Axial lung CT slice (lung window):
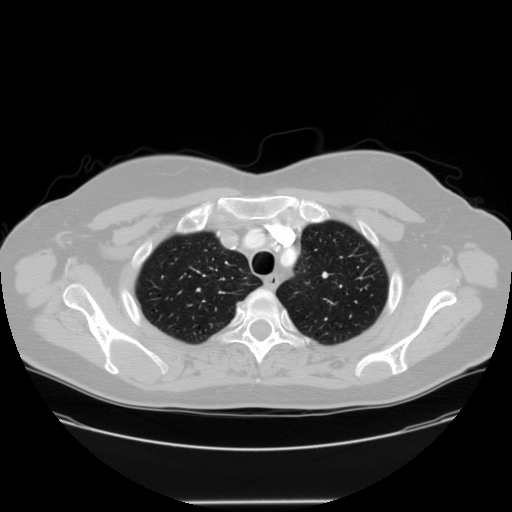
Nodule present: no